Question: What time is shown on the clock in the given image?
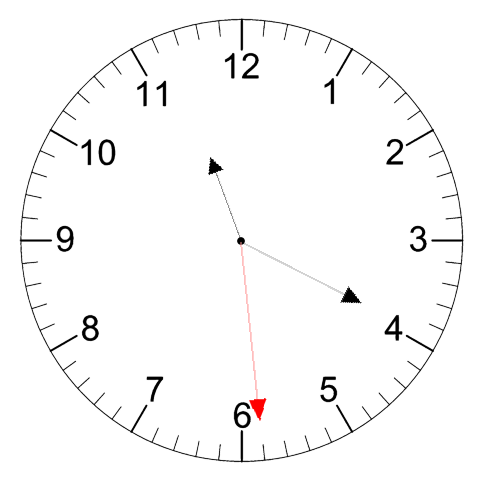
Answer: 11:19:29